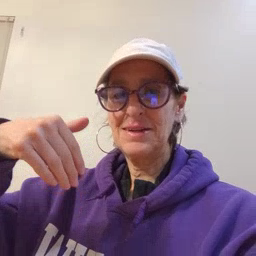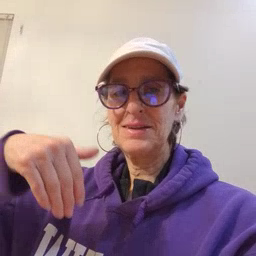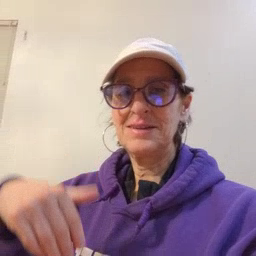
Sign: night